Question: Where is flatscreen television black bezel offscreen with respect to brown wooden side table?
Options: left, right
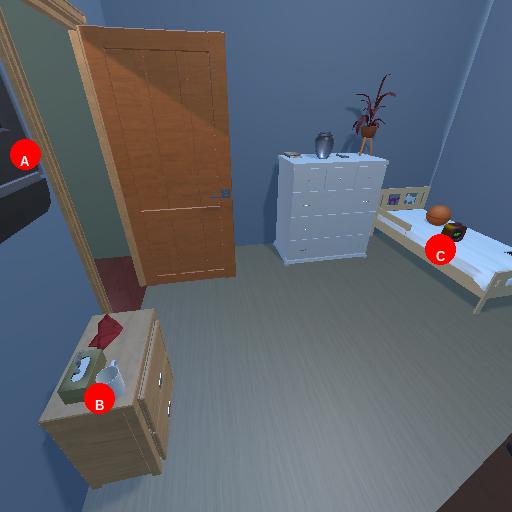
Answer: left